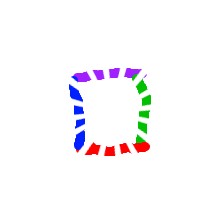
Shape: square